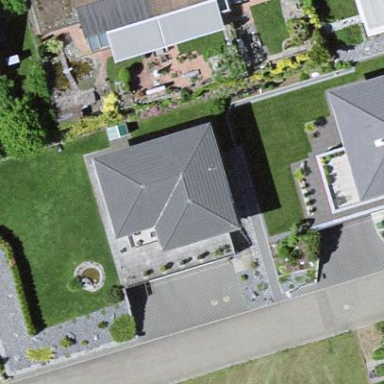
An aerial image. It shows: Simple house.